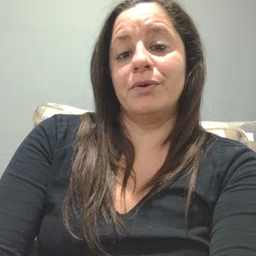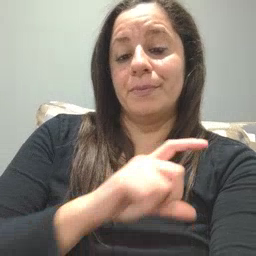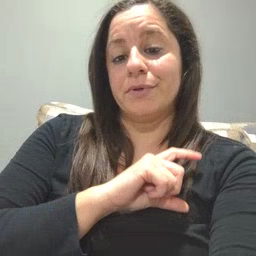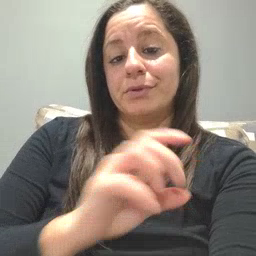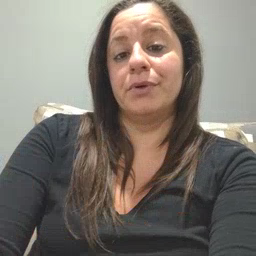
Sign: police